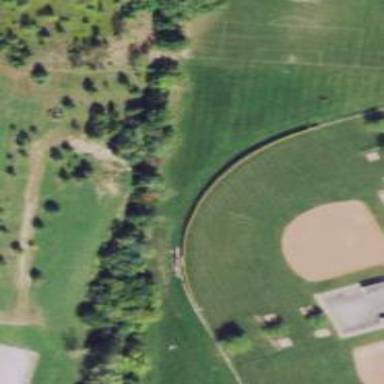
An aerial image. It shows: Softball pitch for leisure and sport activities.